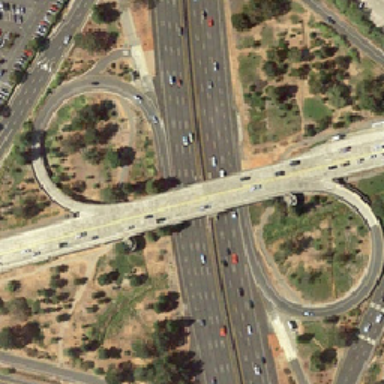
Some trees were planted on bare land .